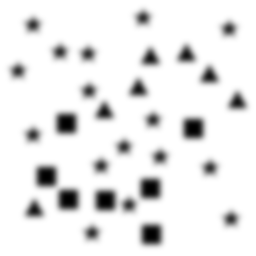
Squares: 7
Triangles: 7
Stars: 16
Total shapes: 30